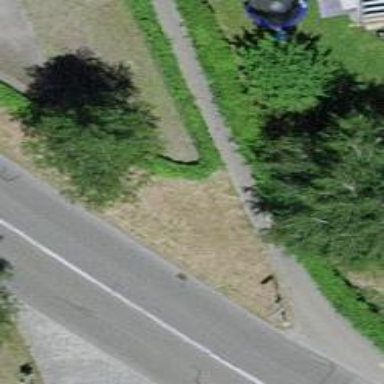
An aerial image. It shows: Cycleway.